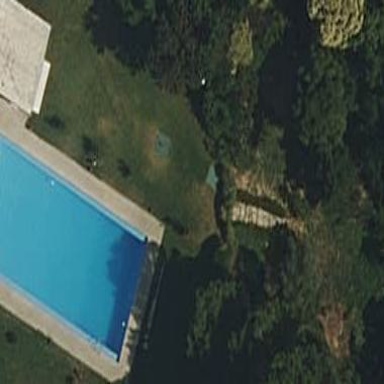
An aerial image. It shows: Swimming pool located in leisure land.